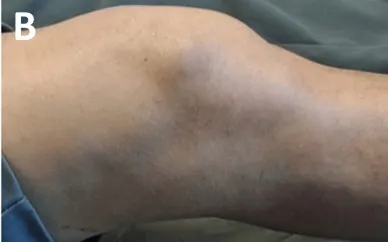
Clinical images of the right knee. Coronal view.
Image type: medical_photograph (skin_photograph)